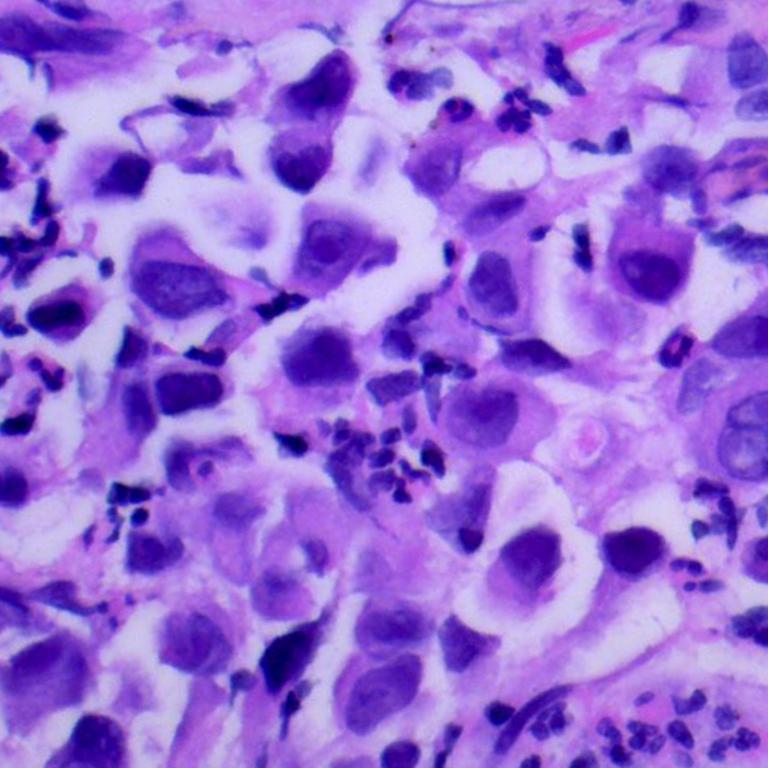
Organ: lung
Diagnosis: adenocarcinomas